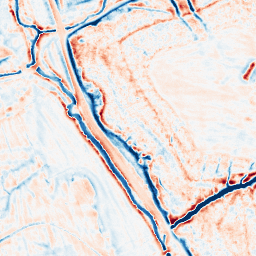
Category: edge_preserving
Decomposition family: bilateral
Decomposition parameters: d: 15
sigma_color: 50
sigma_space: 25
Upsampling method: quadratic
Upsampling parameters: scale: 2
Upsampling scale: 2